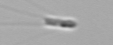
Label: Chaetoceros_subtilis